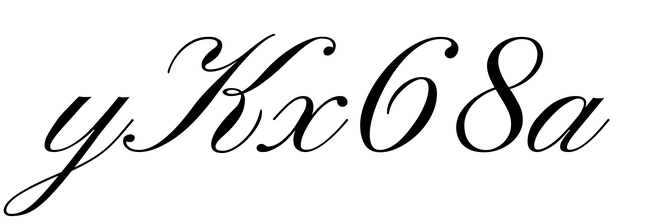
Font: PinyonScript-Regular